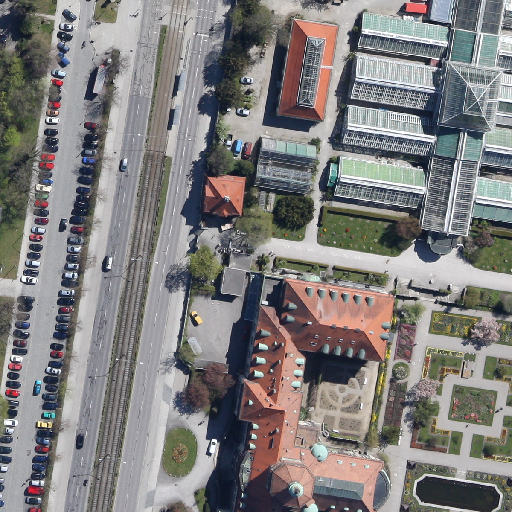
Referring expression: vehicle in the parking area